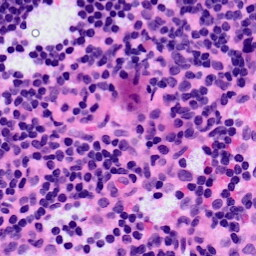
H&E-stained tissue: LymphNode